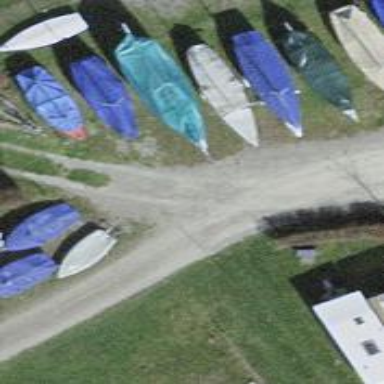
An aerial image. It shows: Boatyard located near waterway.